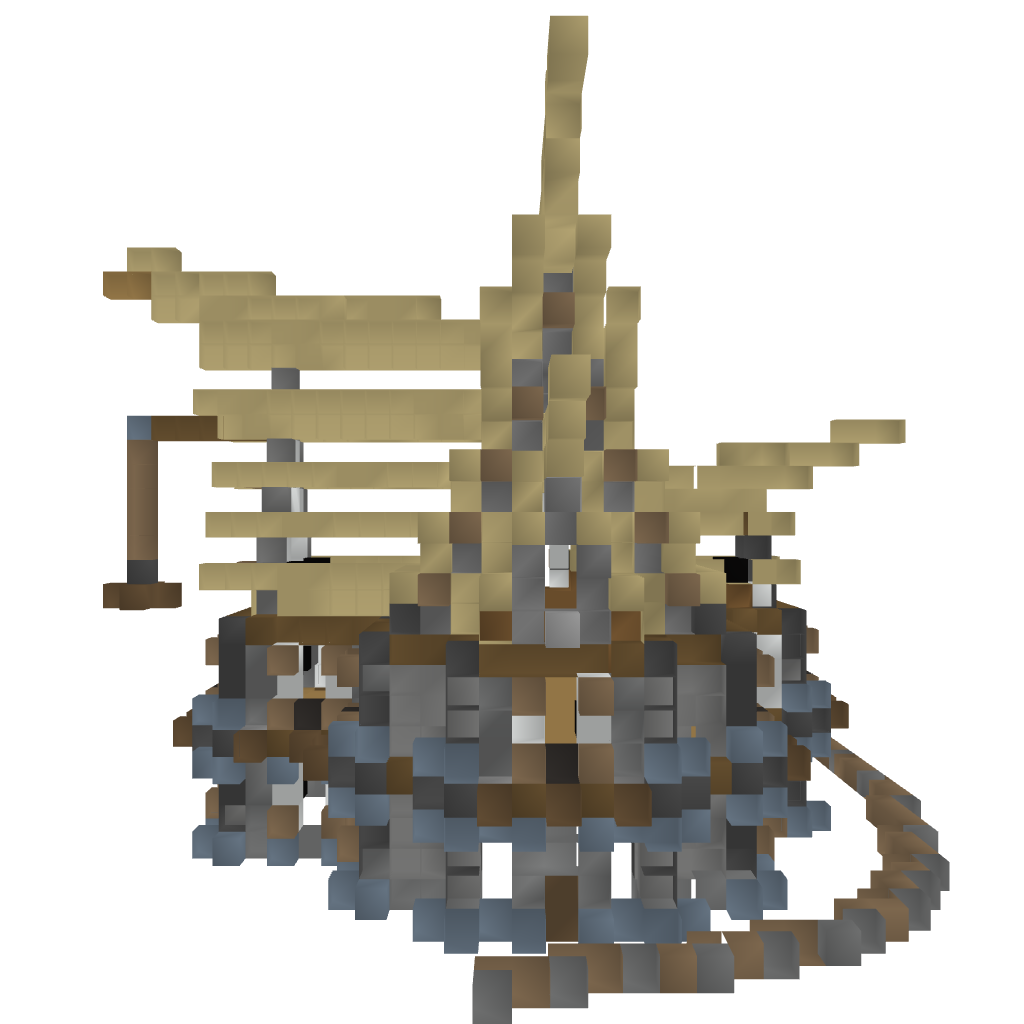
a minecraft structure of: Nordic house #2